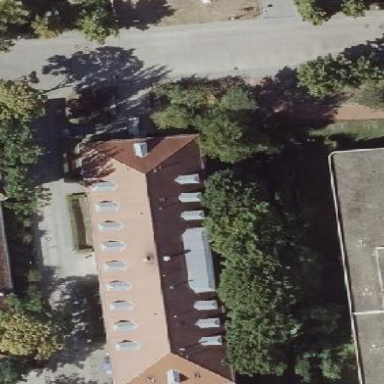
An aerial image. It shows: Hospital with hipped roof shape.